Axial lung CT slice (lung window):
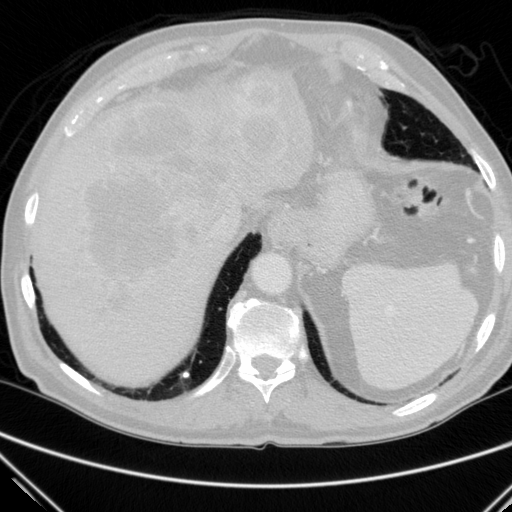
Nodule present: yes
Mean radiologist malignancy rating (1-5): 1.667